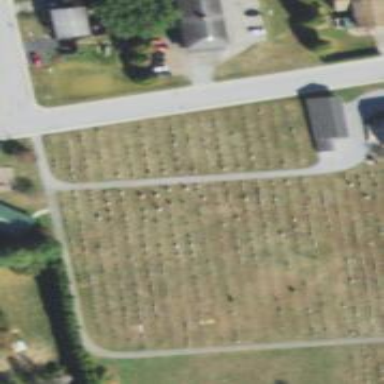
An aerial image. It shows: Cemetery.